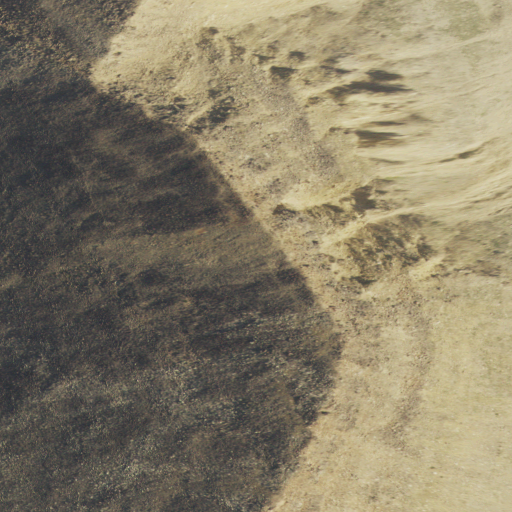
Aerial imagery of mountain in Montana named Sliderock Mountain containing grassland, shrub, and barren land